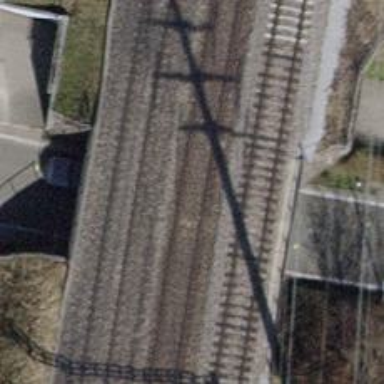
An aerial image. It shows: Single-track railway bridge with contact lines for electrification.